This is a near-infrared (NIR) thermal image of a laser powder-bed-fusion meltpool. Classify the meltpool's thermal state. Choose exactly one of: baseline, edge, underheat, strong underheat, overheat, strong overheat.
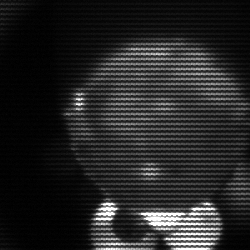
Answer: edge